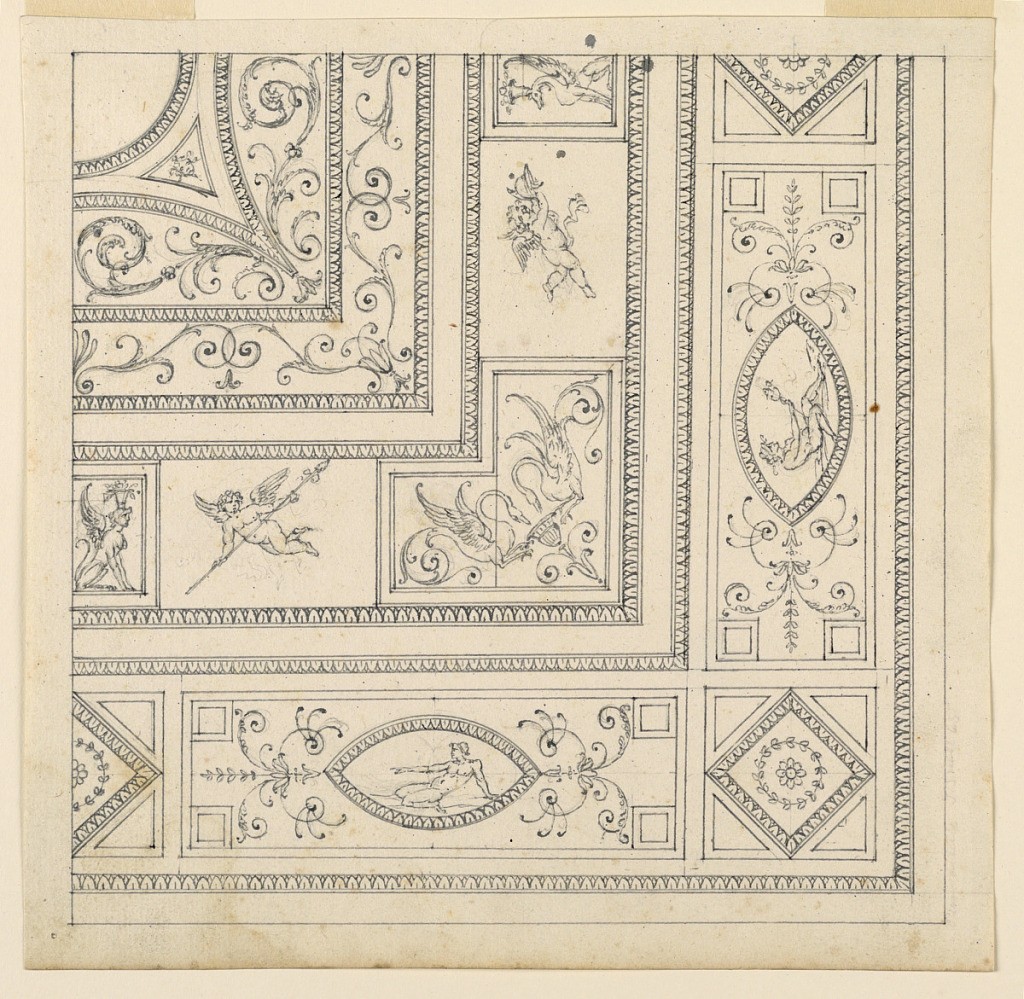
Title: Design for a Square Ceiling
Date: ca. 1780
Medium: Graphite, pen and ink on paper
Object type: Drawing
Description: Quarter of a ceiling in the neoclassical fashion. Ceiling divided into panels which are further divided into geometric shapes. Nude classical figures recline within marquise-shaped cartouches. Two flying putti flank a V-shaped panel with grotesques.